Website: macys
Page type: customer-info-address
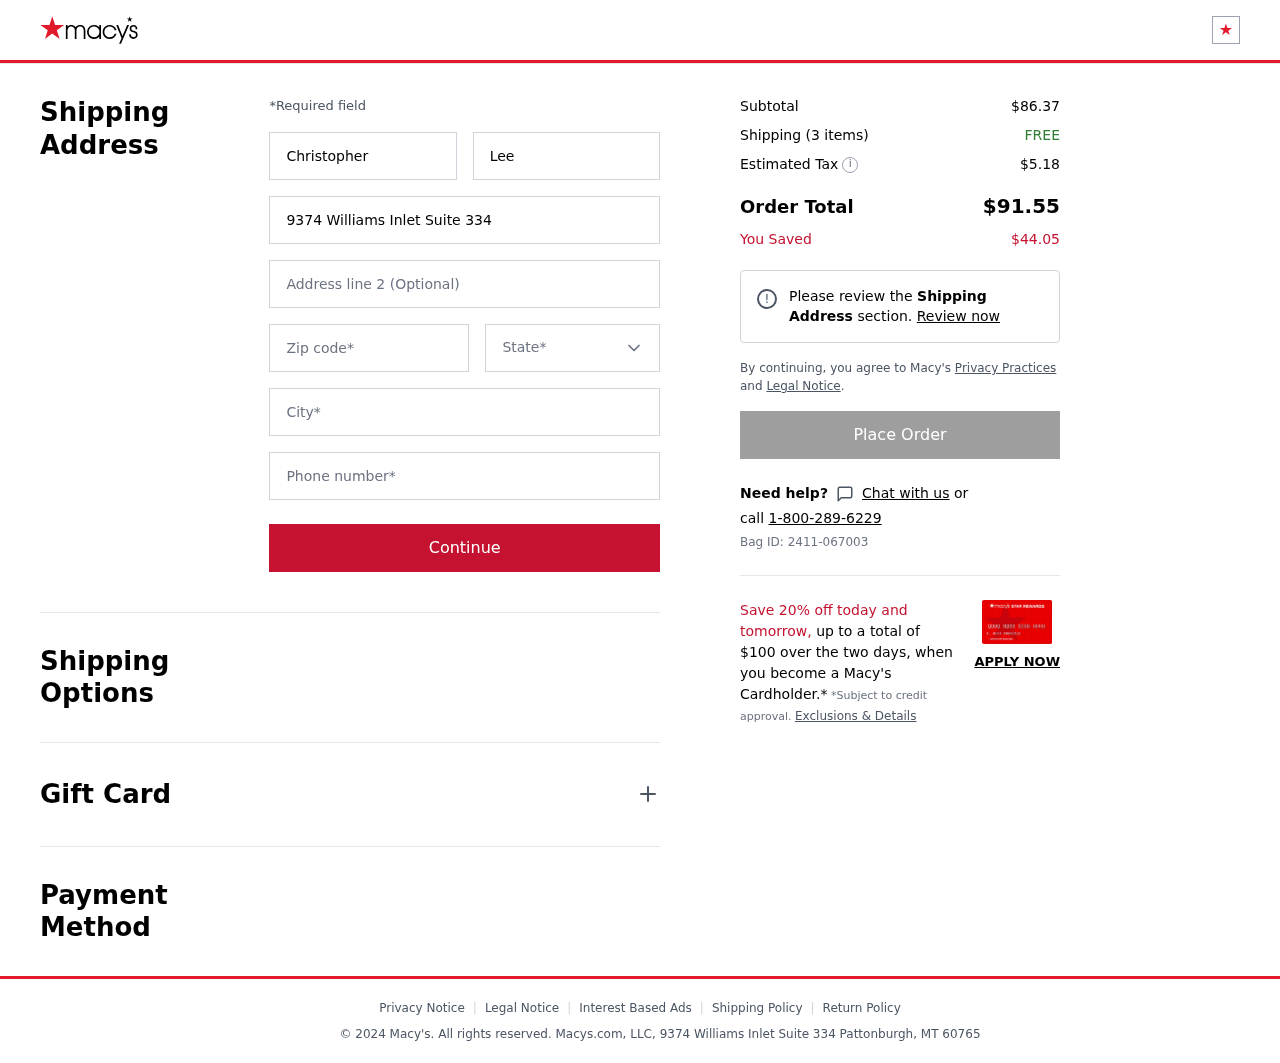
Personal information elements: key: PII_CITY
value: Pattonburgh
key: PII_FIRSTNAME
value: Christopher
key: PII_LASTNAME
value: Lee
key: PII_PHONE
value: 4025257277
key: PII_POSTCODE
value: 60765
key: PII_STATE
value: Montana
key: PII_STREET
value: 9374 Williams Inlet Suite 334
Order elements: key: ORDER_SUBTOTAL
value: $86.37
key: ORDER_NUM_ITEMS
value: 3
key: ORDER_SHIPPING_COST
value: FREE
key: ORDER_TAX
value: $5.18
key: ORDER_TOTAL
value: $91.55
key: ORDER_SAVINGS
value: $44.05
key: ORDER_BAG_ID
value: Bag ID: 2411-067003